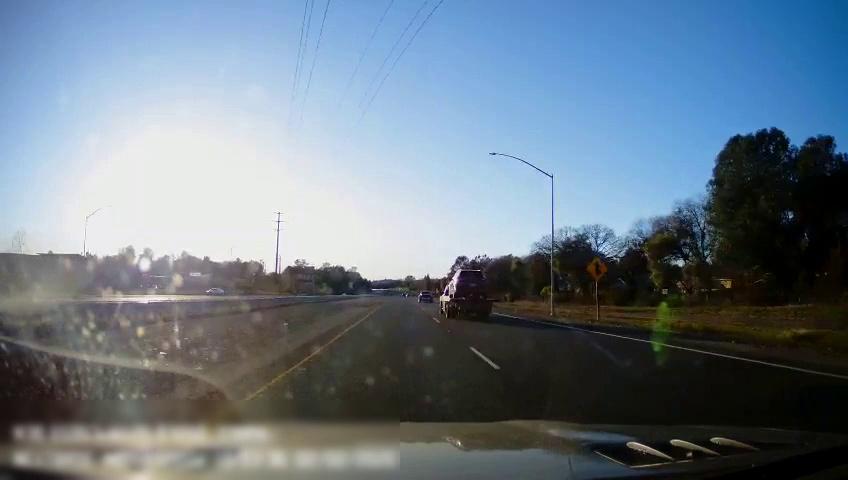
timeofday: Day
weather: Sunny
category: Drivable Space
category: Drivable Space
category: Vehicles | Car
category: Vehicles | Truck
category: Vehicles | Car
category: Lanes | Current Lane
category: Lanes | Current Lane
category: Lanes | Alternate Lane
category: Traffic | Signs